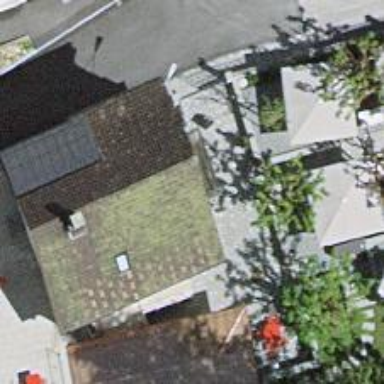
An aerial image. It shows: Restaurant.